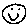
Label: smiley face